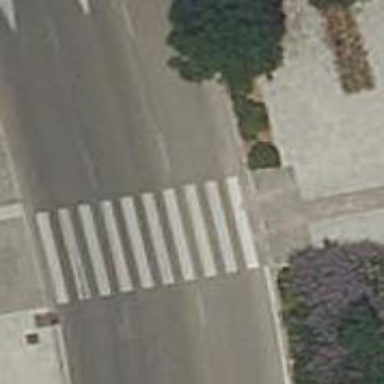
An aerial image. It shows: Uncontrolled road crossing.